Field crop: maize
Growth stage: 2
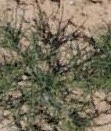
Species: salsola